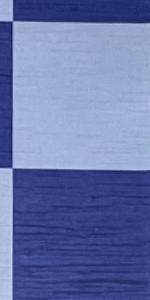
Label: Empty